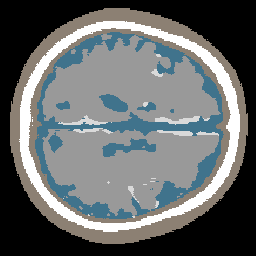
Label: no_lesion